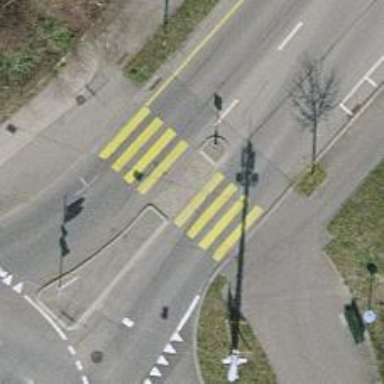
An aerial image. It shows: Marked crossing on asphalt footway.